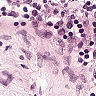
Metastatic tissue present: no